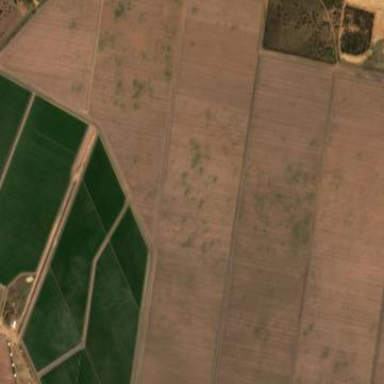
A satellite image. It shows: Farmland growing cotton crops.